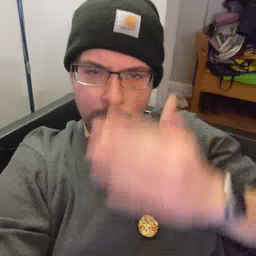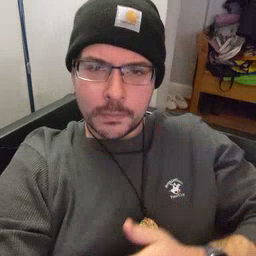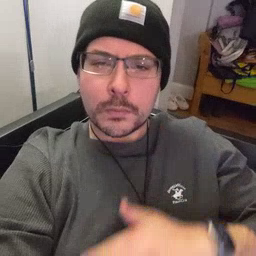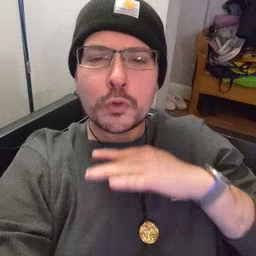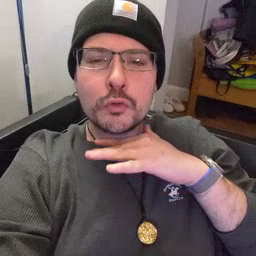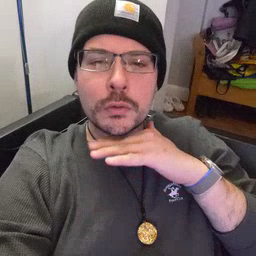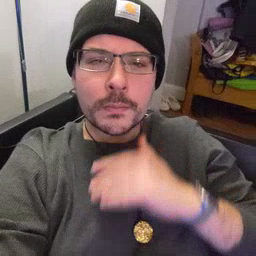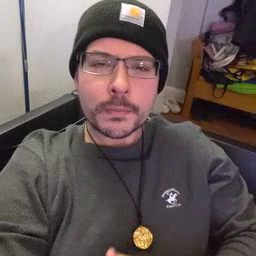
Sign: dirty